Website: home-depot
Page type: payment
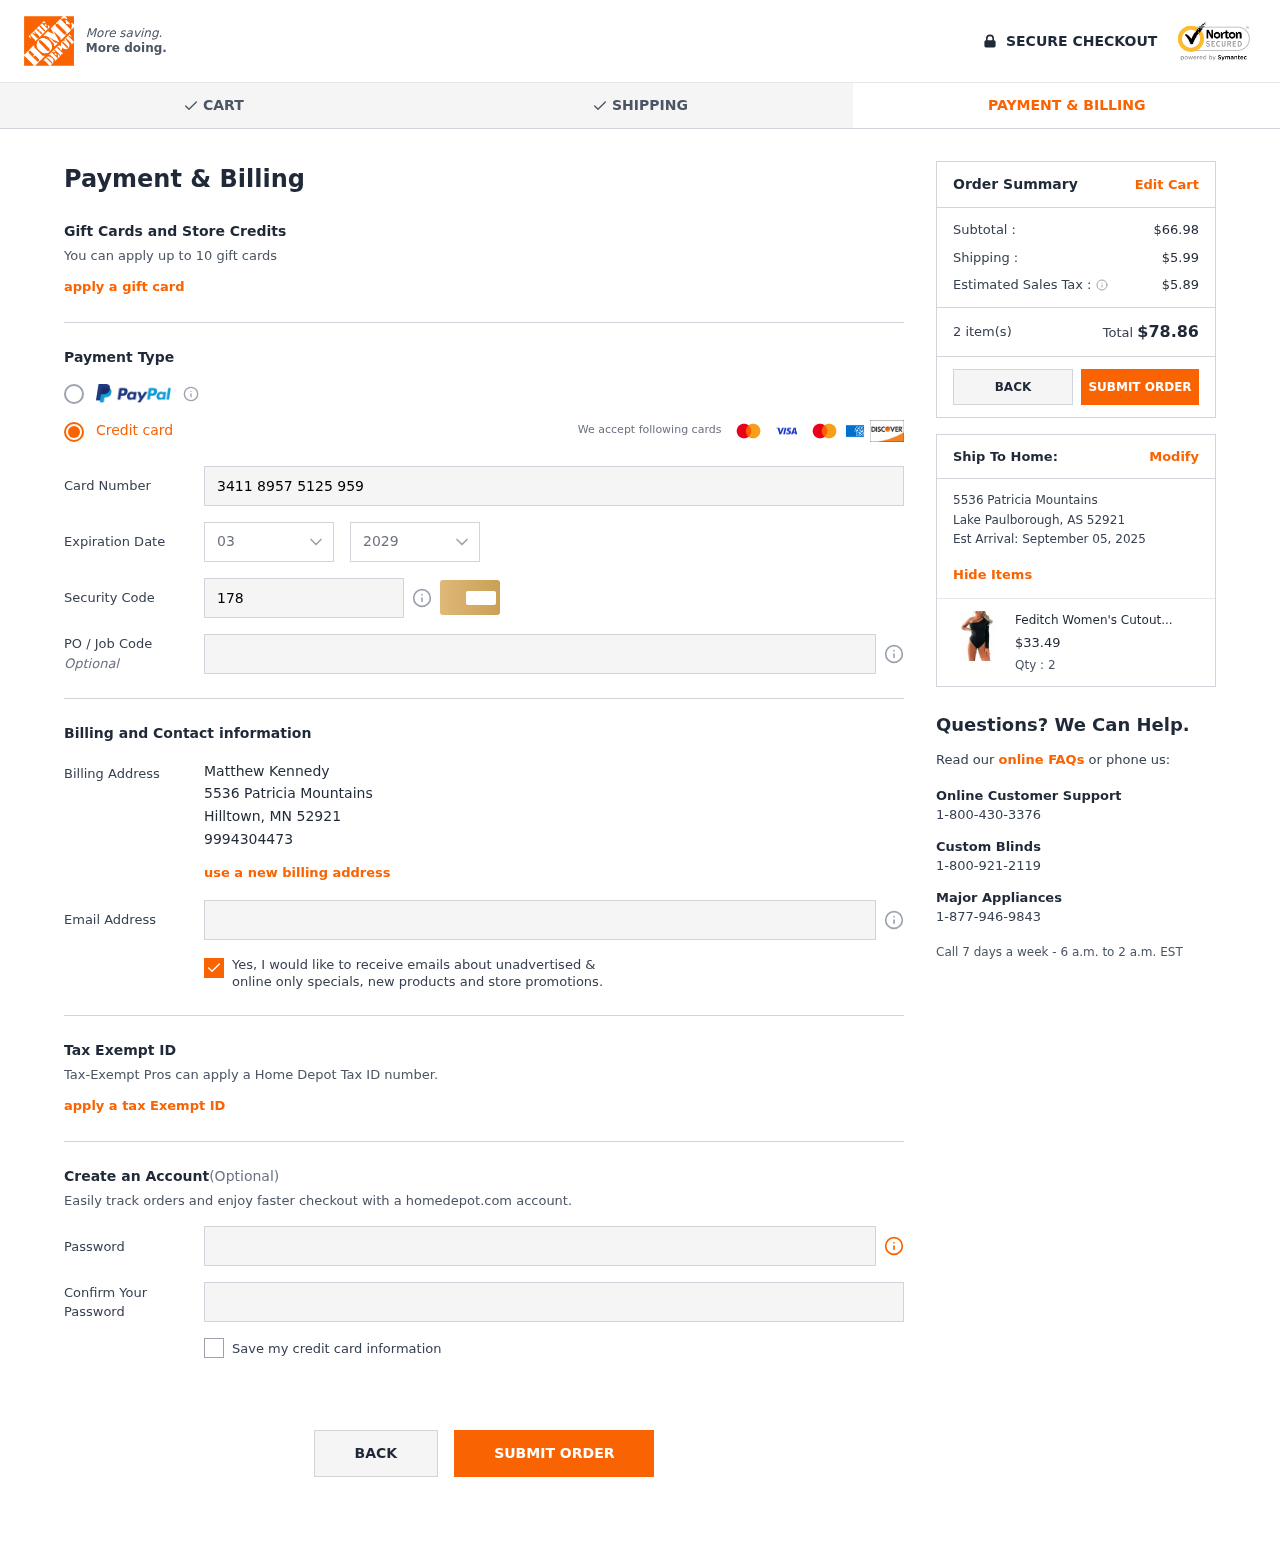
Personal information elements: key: PII_CARD_CVV
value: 1784
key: PII_CARD_EXPIRY_MONTH
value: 03
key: PII_CARD_EXPIRY_YEAR
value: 29
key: PII_CARD_NUMBER
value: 3411 8957 5125 959
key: PII_CITY
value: Hilltown
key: PII_CITY2
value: Lake Paulborough
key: PII_EMAIL
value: matthewkennedy@gmail.com
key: PII_FULLNAME
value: Matthew Kennedy
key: PII_JOB_CODE
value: WO-625904
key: PII_PHONE
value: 9994304473
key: PII_POSTCODE
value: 52921
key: PII_POSTCODE2
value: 52921
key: PII_STATE_ABBR
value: MN
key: PII_STATE_ABBR2
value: AS
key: PII_STREET
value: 5536 Patricia Mountains
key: PII_STREET2
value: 5536 Patricia Mountains
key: PII_POSTCODE_FULL
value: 52921
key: PII_POSTCODE_NUMERIC
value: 52921
Product elements: key: PRODUCT1_NAME
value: Feditch Women's Cutout Slim Fit One Shoulder Long Sleeve Bottoming Shirt Bodysuit Black Small
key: PRODUCT1_PRICE
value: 33.49
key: PRODUCT1_QUANTITY
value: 2
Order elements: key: ORDER_SUBTOTAL
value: $66.98
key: ORDER_SHIPPING_COST
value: $5.99
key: ORDER_TAX
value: $5.89
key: ORDER_NUM_ITEMS
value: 2 item(s)
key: ORDER_TOTAL
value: $78.86
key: ORDER_DELIVERY_DATE
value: September 05, 2025